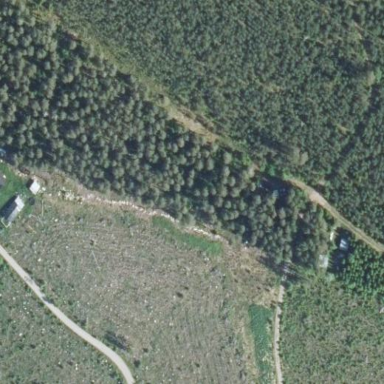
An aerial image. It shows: Clearcut area with scrub vegetation.